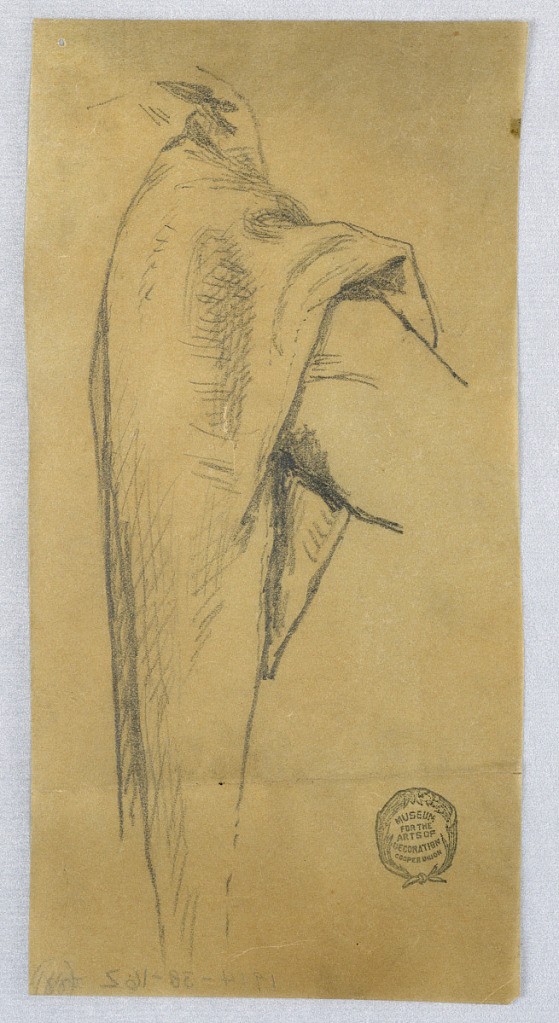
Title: Drapery Study
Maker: Francis Augustus Lathrop, American, 1849–1909
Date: ca. 1895
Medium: Graphite on tracing paper
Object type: Drawing
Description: Study of what looks like an over-sleeve, on standing figure.